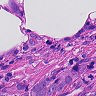
Metastatic tissue present: yes